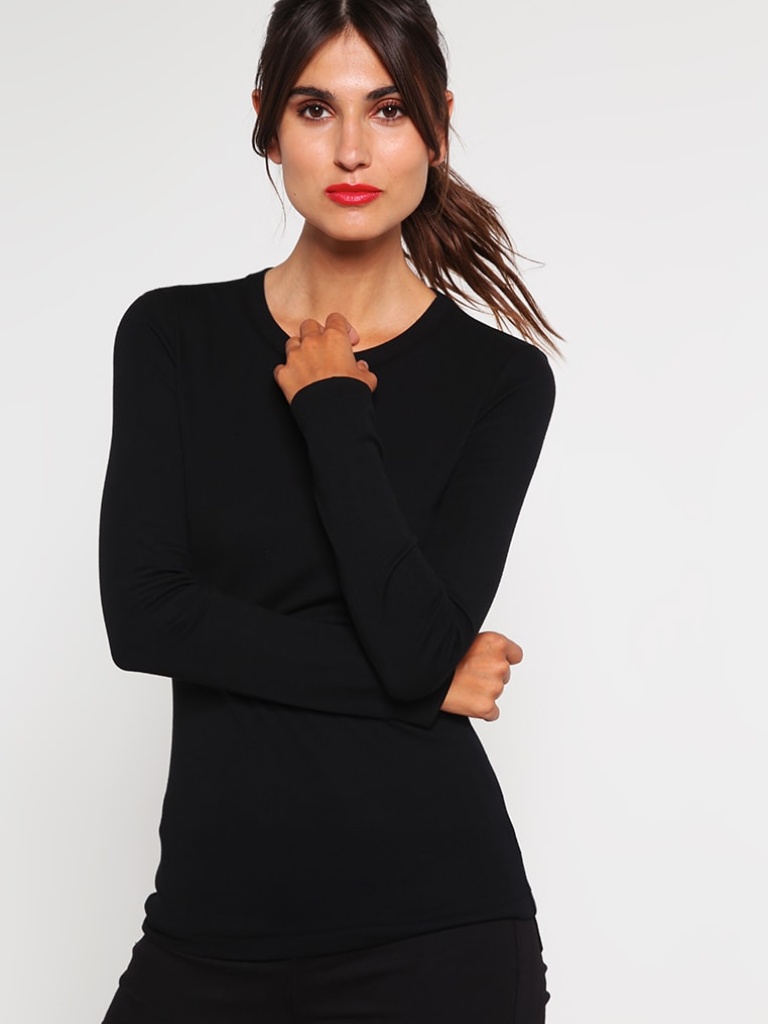
knit tight a long-sleeved with the sleeves down hip length Untucked crew sweater